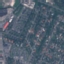
Label: Residential